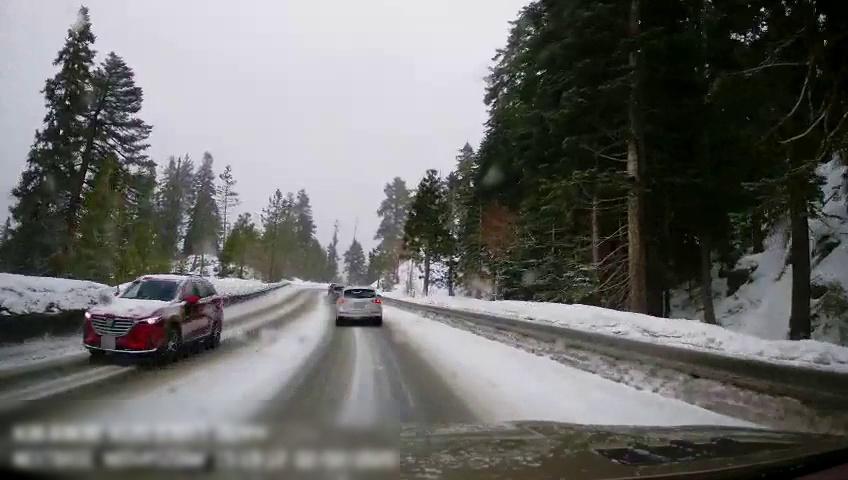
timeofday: Day
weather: Snowy
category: Drivable Space
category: Vehicles | Car
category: Vehicles | Car
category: Vehicles | Car
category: Vehicles | Car